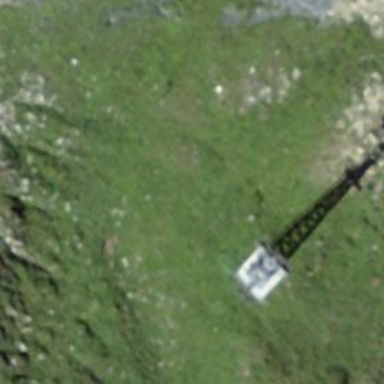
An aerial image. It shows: Pylon for aerialway.